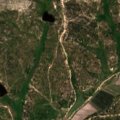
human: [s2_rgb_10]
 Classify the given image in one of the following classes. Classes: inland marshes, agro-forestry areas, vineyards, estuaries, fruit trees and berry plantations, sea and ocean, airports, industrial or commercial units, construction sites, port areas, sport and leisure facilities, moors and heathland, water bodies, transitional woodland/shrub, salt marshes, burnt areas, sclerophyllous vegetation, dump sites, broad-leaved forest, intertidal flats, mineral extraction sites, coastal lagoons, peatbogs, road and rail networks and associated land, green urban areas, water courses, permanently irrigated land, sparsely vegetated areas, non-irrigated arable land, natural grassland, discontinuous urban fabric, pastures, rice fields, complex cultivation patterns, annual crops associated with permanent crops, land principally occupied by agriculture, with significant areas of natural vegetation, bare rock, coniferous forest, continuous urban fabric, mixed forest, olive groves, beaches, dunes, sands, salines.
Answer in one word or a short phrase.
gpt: non-irrigated arable land, broad-leaved forest, mixed forest, transitional woodland/shrub